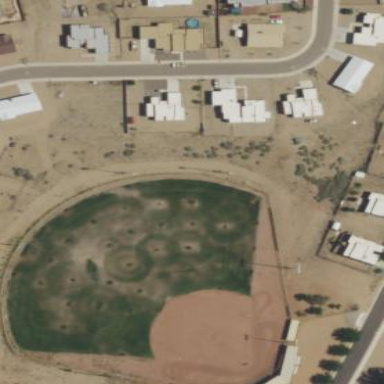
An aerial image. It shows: Baseball pitch for leisure land.